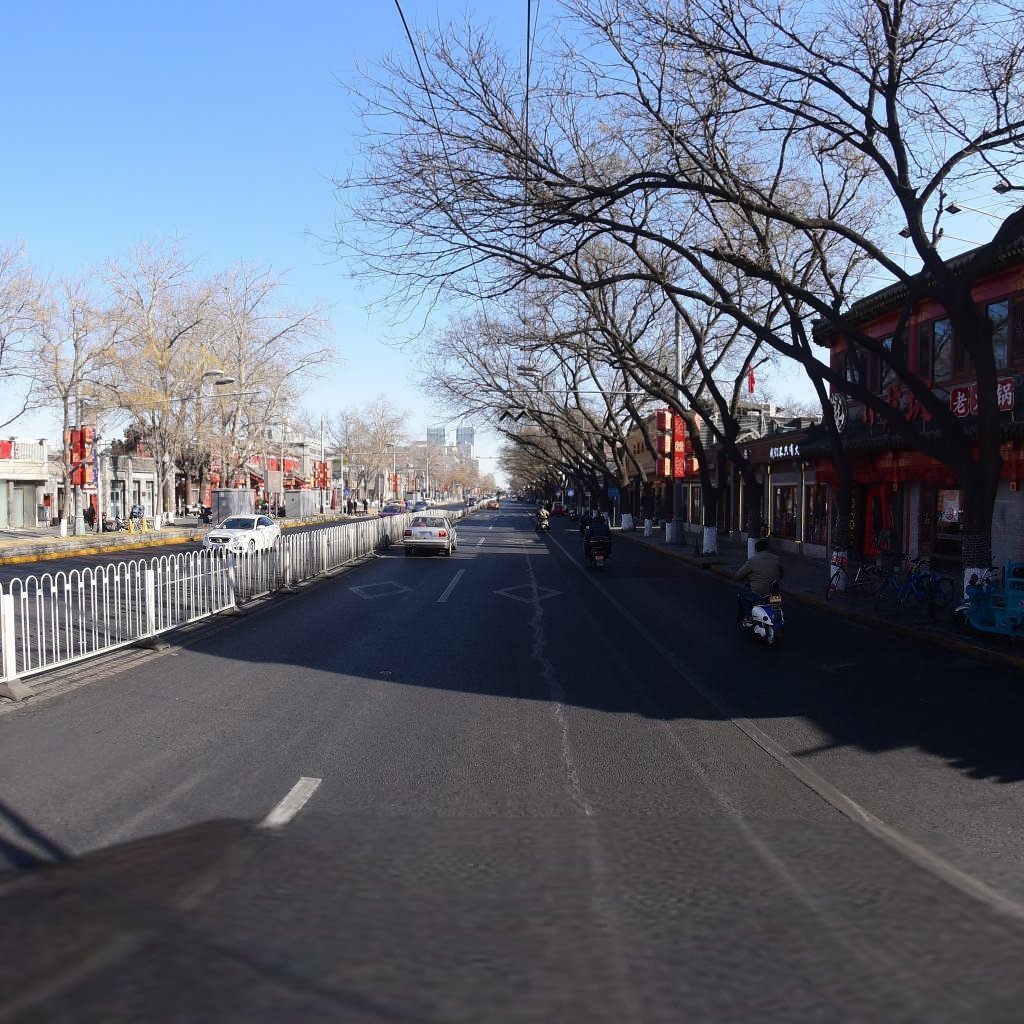
Region: Dongcheng
Road damage annotations: transverse crack, longitudinal patch, longitudinal crack